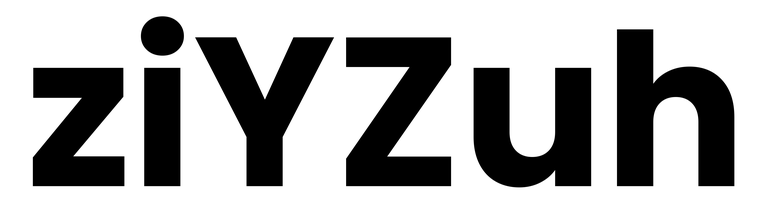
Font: Poppins-Bold